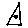
Label: triangle